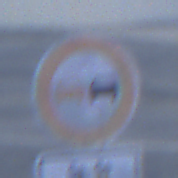
Verkehrszeichen: Ueberholverbot
Zusatzzeichen unten: ZeitangabenMitBeschraenkungAufWochentage9
Umgebung: Outdoor, Suburban
Tageszeit: SunriseSunset
Wetter: PartlyCloudy
Licht: Natural
Jahreszeit: NotSpecified
Kontrast: LowContrast